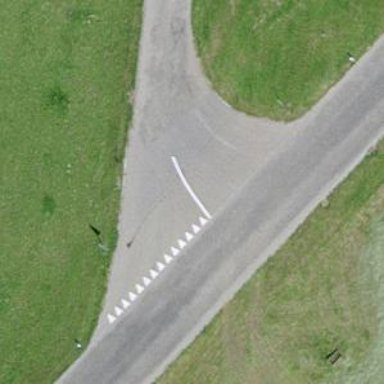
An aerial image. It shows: Road with "give way" sign.